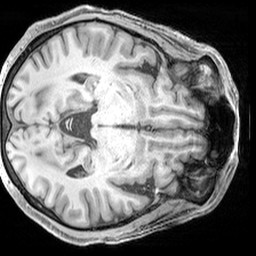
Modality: T1w
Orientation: axial
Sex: male
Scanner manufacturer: siemens
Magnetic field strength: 3 T
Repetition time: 2.3 s
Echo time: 0.00226 s